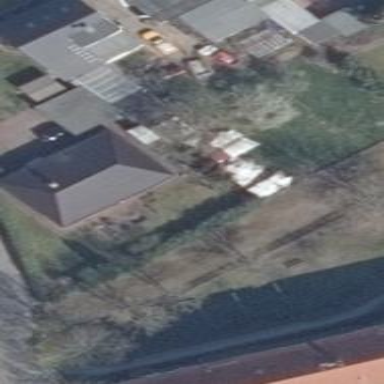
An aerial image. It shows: Hipped roof house.